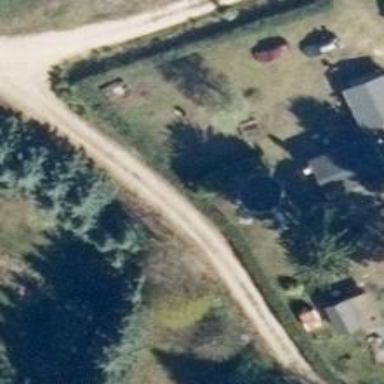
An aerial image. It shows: Gravel track with grade2 quality.